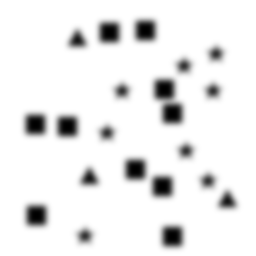
Squares: 10
Triangles: 3
Stars: 8
Total shapes: 21